Aerial crown-view tile of a tropical tree (Barro Colorado Island, Panama), acquired 20250124:
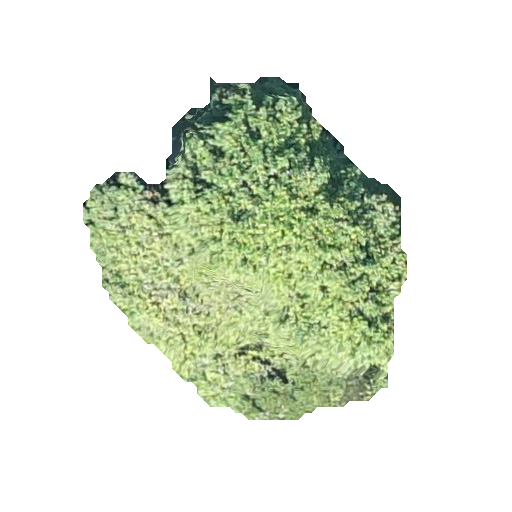
Species: Ficus yoponensis
GBIF accepted scientific name: Ficus yoponensis
Crown area: 112.205 m²